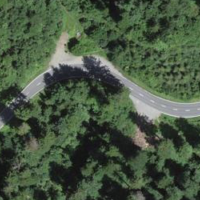
EUNIS habitat code: 43
Species observed at this site:
Oxidus gracilis
Fagus sylvatica